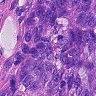
Metastatic tissue present: yes